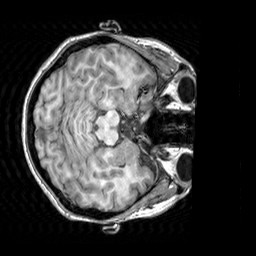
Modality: T1w
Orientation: axial
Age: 22
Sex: female
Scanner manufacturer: siemens
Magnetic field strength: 3 T
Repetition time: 2.3 s
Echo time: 0.00303 s